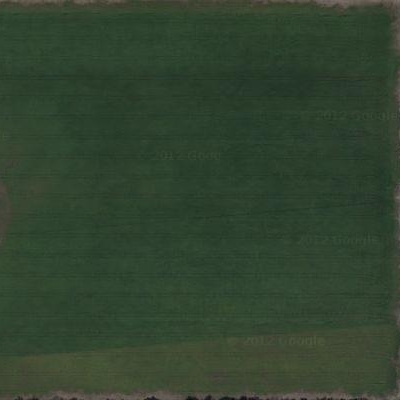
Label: bField